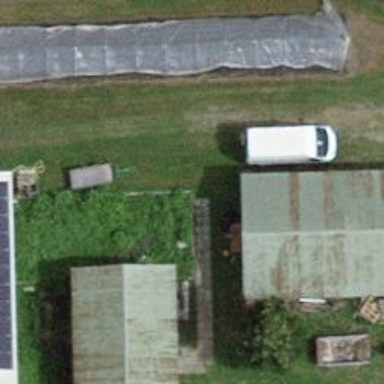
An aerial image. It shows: Greenhouse.